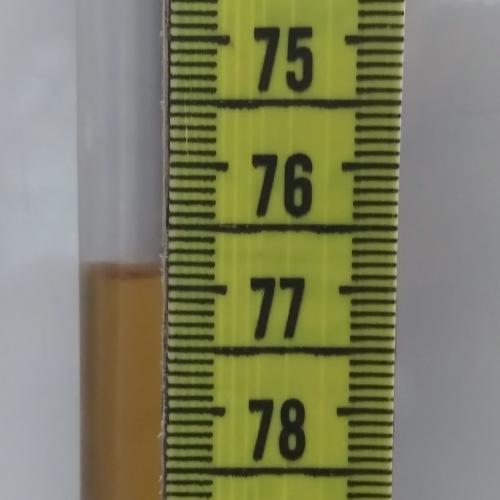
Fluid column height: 76.9 cm